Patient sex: M
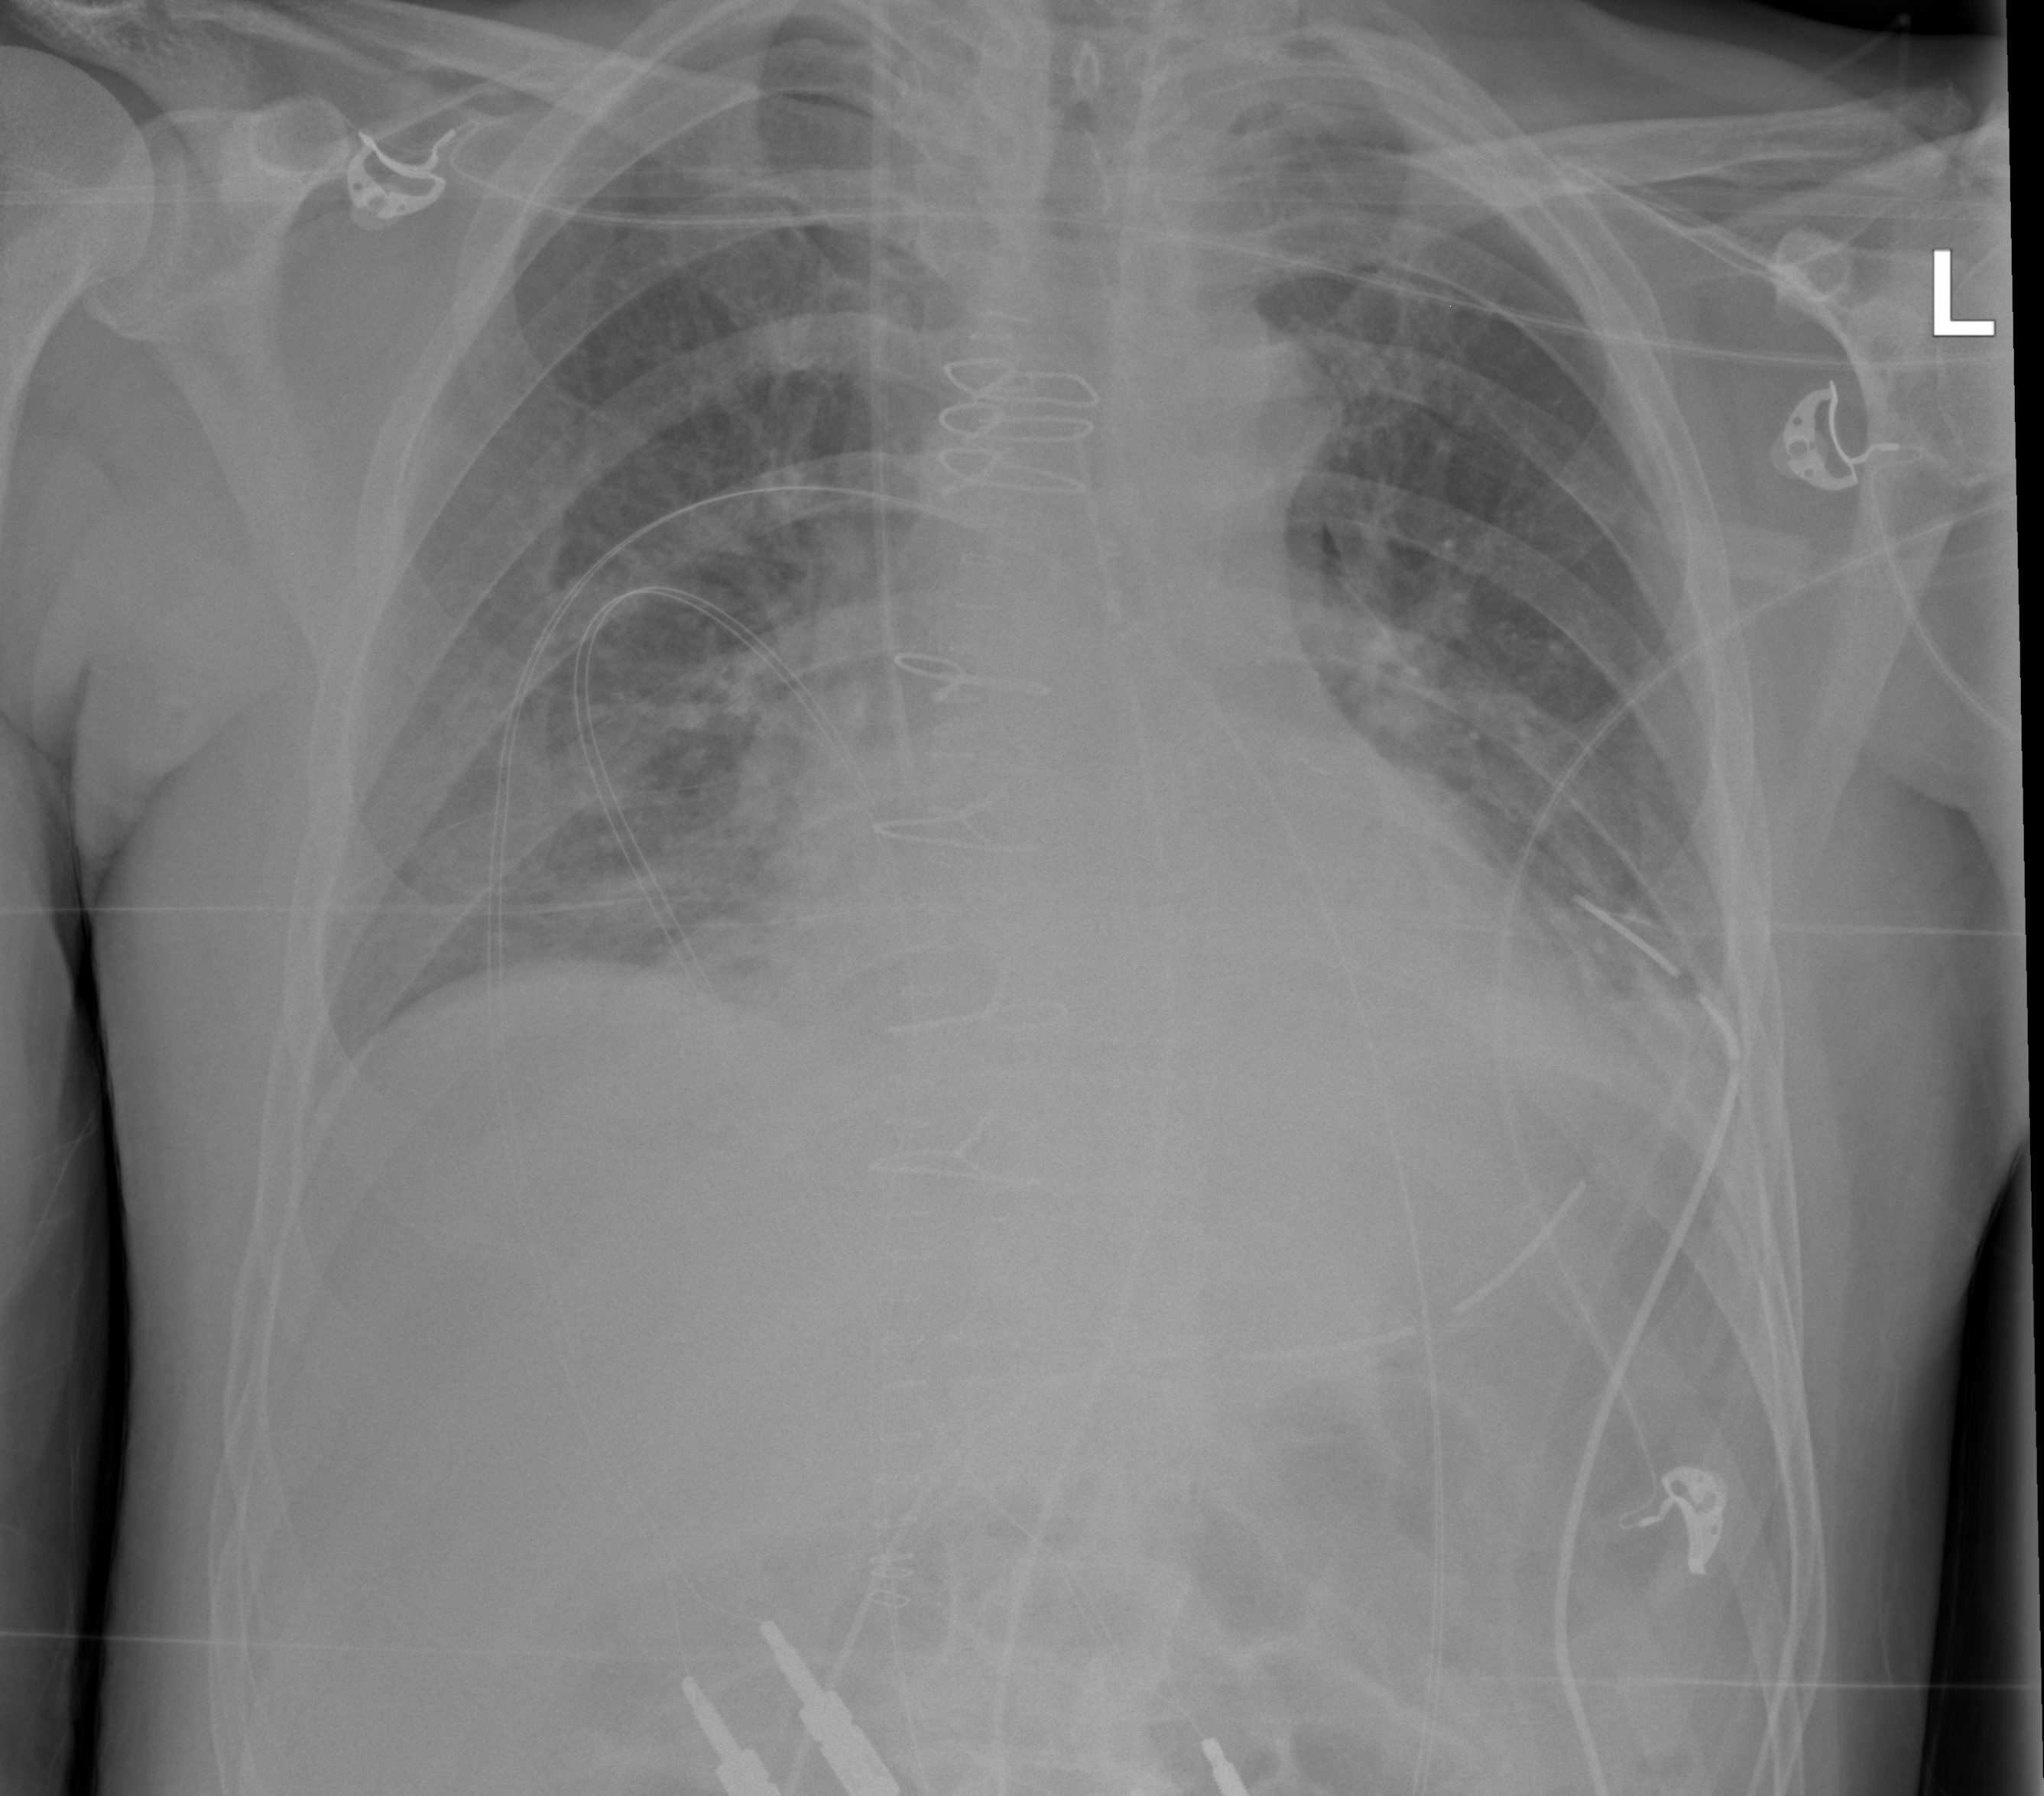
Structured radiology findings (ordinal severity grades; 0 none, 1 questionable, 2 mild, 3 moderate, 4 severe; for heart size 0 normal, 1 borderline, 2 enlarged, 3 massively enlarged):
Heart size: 2
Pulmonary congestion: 0
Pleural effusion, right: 2
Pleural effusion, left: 0
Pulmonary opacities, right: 2
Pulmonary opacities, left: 0
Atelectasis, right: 2
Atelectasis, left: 0